Field crop: tomato
Growth stage: 1
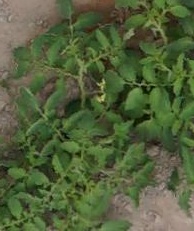
Species: tomato